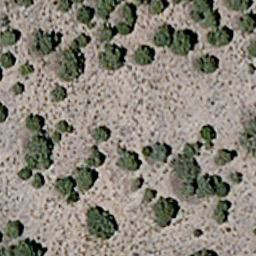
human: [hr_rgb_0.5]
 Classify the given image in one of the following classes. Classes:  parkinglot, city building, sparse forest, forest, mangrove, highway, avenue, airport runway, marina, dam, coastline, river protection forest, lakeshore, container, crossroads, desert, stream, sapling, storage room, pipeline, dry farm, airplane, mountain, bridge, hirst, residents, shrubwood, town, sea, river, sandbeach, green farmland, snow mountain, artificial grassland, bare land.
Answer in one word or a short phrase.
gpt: sparse forest